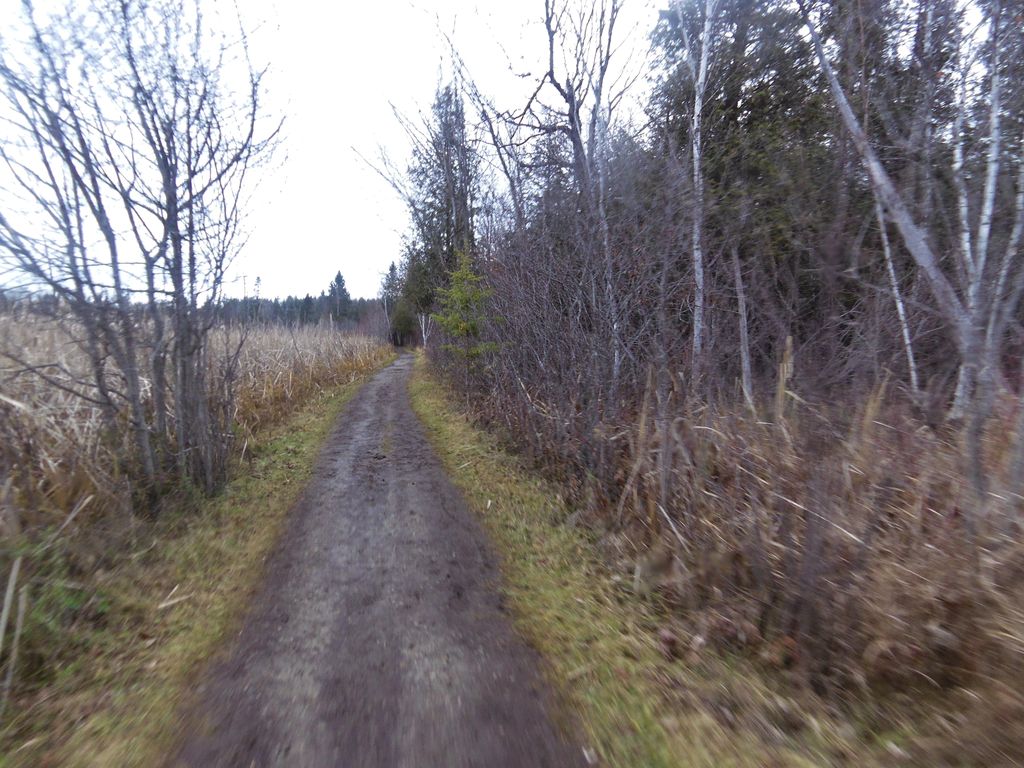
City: ottawa-gatineau